Field crop: maize
Growth stage: 2
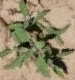
Species: atriplex